Question: I need to use the Adventurewalks2017 database for this...again.

'''
SELECT Distinct Name
FROM Production.Product P
LEFT JOIN Sales.SalesOrderDetail SOD on SOD.ProductID = P.ProductID
LEFT JOIN Sales.SalesOrderHeader SOH on SOH.SalesOrderID = SOD.SalesOrderID
WHERE SOD.SalesOrderID NOT IN (
SELECT SOD.ProductID
FROM Sales.SalesOrderDetail
WHERE SalesOrderID = NULL
)
ORDER BY Name
'''
The result of this is too large and im thinking really wrong, since I checked the ID's and some items have indeed sold.
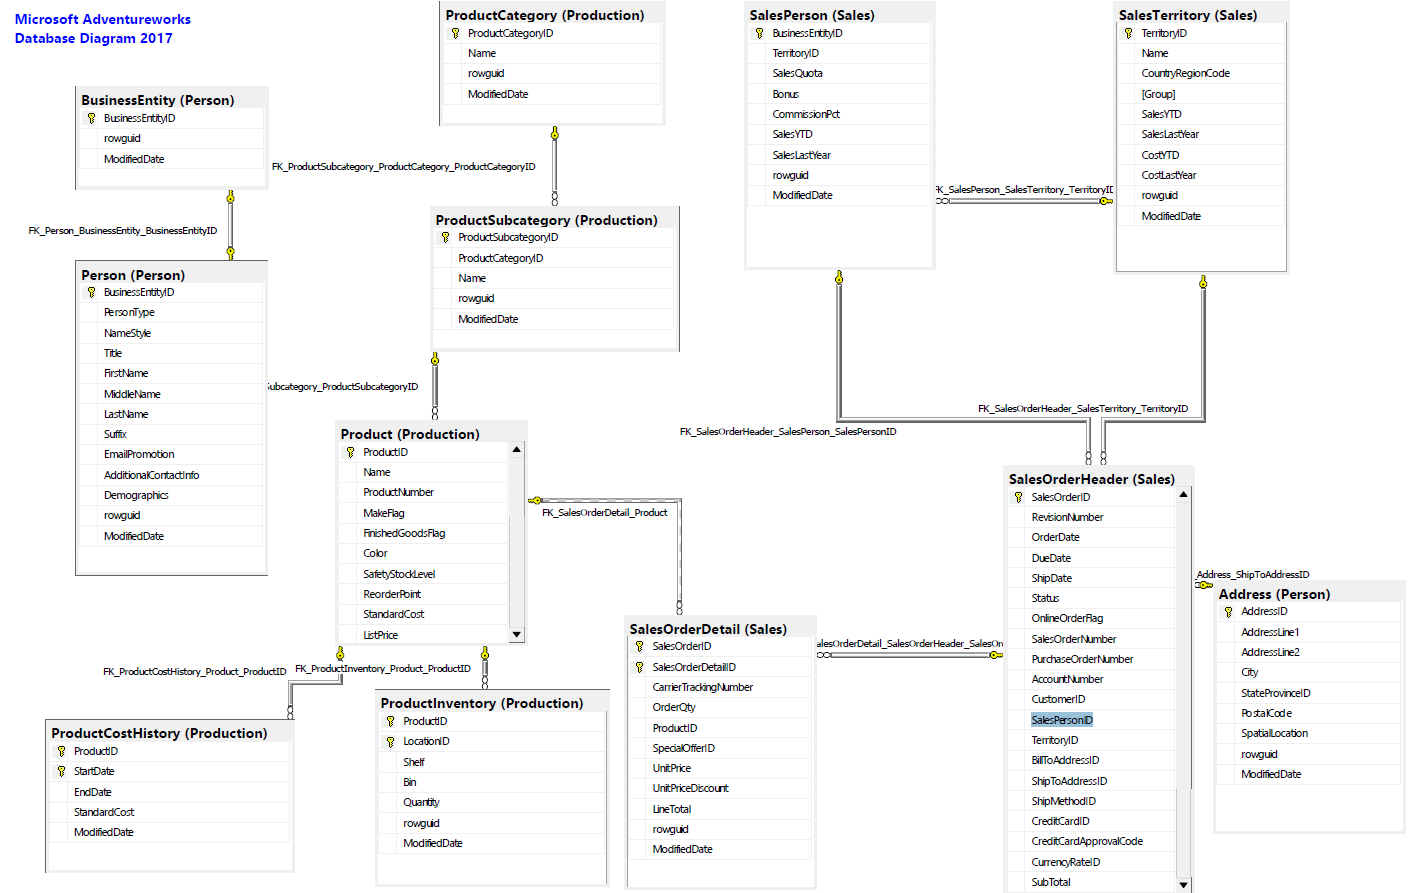
Answer: Maybe you're looking for something like this
'''
select p.[Name]
from Production.Product P
where not exists (select 1
from Sales.SalesOrderDetail sod
where p.ProductID = sod.ProductID)
order by p.[Name];
'''